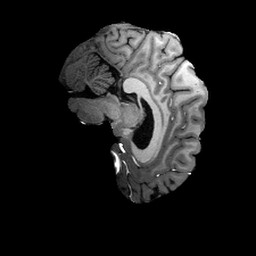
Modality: T1w
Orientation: sagittal
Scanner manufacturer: siemens
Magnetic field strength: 6.98 T
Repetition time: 3.1 s
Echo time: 0.00356 s